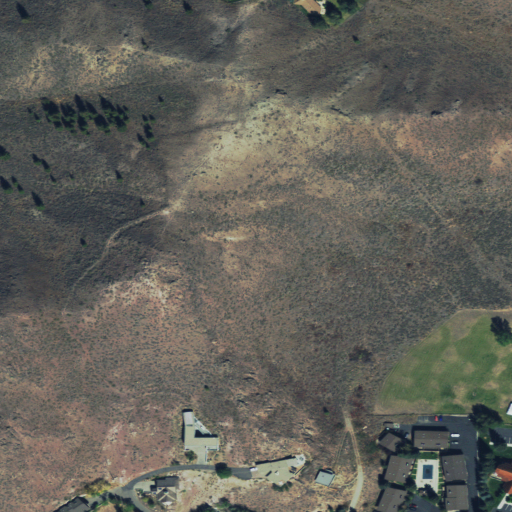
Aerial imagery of mountain in Idaho named Penny Mountain containing shrub, open development, low intensity development, evergreen forest, medium intensity development, and high intensity development